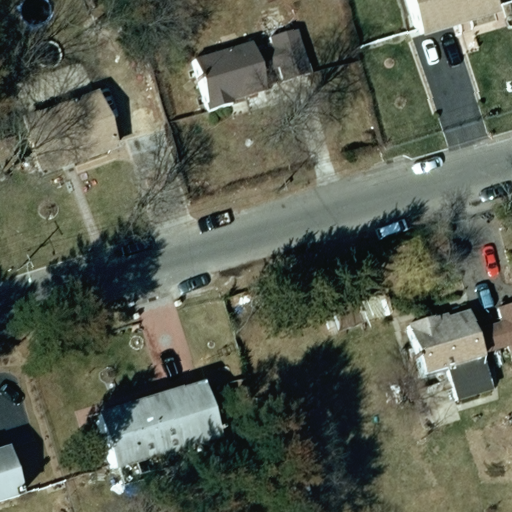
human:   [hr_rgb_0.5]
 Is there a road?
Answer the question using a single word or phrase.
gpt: yes

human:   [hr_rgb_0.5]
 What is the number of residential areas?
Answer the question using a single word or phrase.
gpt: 1

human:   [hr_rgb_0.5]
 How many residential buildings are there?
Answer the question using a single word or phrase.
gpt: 6

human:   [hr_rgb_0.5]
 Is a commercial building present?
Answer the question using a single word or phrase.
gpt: no

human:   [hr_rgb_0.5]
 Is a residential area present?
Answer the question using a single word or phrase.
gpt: yes

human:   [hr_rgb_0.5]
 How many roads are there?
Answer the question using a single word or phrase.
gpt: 1

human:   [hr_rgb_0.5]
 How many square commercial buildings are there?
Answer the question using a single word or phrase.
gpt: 0

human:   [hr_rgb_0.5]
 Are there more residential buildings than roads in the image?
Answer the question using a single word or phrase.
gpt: yes

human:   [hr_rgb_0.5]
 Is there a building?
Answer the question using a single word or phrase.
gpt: yes

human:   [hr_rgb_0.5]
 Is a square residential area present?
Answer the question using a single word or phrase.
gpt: no

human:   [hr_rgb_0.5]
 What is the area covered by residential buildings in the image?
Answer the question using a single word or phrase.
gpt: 1244m2

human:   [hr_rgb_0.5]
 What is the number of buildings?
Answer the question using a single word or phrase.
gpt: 7

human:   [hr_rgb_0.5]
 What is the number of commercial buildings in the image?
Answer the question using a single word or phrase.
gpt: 0

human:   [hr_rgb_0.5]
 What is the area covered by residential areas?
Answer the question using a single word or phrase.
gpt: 10621m2

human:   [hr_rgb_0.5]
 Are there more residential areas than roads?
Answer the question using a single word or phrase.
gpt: no

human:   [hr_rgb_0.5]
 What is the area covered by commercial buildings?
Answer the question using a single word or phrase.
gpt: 0m2

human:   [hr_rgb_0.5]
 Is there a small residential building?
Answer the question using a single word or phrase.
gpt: yes

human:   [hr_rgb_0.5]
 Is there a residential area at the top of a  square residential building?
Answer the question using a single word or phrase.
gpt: no

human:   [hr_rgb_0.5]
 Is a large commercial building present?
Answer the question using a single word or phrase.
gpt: no

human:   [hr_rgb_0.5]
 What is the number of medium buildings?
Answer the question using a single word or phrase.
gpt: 5

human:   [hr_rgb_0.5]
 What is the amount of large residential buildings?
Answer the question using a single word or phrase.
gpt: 0

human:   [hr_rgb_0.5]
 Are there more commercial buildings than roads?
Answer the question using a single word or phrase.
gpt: no

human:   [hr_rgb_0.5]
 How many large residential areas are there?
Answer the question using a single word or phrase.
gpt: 1

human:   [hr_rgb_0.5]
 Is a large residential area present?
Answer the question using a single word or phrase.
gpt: yes

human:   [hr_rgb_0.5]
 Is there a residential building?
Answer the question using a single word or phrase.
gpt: yes

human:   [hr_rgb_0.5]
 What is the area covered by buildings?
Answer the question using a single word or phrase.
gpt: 1284m2

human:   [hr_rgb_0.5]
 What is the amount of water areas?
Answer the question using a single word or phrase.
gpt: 0

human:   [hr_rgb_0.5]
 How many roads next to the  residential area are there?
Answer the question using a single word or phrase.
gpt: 1

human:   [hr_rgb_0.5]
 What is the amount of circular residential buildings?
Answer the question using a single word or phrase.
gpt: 0

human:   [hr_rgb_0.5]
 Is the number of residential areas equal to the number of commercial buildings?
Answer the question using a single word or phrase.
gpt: no

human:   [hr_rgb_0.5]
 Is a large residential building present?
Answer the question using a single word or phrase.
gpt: no

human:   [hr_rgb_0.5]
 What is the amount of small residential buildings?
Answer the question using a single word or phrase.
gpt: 1

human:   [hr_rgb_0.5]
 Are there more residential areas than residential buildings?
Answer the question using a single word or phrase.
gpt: no

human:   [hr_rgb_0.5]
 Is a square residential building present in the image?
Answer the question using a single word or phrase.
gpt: no

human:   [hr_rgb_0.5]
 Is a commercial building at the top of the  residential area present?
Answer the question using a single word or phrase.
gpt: no

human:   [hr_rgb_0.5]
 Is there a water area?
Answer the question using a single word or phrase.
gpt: no

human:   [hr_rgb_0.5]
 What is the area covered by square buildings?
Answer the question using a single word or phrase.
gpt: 0m2

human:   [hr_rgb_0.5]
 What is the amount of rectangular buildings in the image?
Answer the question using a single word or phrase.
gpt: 4

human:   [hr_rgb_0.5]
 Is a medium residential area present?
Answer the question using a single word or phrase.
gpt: no

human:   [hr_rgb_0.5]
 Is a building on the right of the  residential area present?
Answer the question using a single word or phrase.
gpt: yes

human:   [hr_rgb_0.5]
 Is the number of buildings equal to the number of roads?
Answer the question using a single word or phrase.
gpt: no

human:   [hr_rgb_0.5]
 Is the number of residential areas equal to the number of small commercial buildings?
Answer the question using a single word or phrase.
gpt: no

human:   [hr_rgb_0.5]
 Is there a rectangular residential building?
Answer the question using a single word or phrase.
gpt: yes

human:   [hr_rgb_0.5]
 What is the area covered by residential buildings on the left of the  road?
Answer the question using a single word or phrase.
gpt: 561m2

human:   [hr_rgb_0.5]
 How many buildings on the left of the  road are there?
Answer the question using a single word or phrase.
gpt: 3

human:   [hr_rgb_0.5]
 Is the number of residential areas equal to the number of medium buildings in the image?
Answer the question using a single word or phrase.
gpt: no

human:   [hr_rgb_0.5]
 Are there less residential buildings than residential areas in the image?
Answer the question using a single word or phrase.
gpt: no

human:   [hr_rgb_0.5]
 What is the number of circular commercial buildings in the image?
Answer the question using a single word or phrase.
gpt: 0

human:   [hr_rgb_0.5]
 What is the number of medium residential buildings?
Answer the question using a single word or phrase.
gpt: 5

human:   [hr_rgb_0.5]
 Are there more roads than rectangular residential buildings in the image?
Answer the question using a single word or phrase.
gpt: no

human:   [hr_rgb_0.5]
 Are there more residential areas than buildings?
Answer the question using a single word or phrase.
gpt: no

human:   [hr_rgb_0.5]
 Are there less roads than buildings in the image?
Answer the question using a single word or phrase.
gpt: yes

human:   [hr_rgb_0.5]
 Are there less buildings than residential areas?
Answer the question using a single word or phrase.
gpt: no

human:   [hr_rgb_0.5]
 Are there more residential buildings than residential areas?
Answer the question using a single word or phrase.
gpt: yes

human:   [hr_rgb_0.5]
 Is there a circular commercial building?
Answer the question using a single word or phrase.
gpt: no

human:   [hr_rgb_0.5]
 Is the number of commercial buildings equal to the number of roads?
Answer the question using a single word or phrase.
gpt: no

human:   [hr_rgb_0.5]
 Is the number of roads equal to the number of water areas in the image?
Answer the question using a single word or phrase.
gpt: no

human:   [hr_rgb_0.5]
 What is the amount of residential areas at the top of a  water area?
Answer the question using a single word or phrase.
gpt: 0

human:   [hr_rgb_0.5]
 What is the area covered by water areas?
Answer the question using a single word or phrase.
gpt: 0m2

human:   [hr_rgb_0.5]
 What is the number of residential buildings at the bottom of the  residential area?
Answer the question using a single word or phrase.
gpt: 6

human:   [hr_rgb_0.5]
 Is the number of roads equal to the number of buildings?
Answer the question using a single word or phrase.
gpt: no

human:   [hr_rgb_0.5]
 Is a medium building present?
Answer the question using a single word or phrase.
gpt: yes

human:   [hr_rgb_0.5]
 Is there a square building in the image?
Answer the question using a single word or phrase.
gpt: no

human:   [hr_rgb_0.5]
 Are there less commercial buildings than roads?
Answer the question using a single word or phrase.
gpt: yes